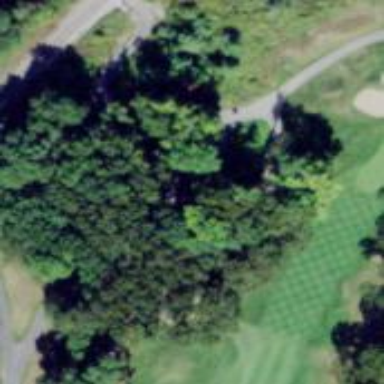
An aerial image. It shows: Pathway for golf carts.